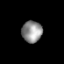
Tissue: prostate
Cell type: T cells
Senescence score: 0.2746
Nuclear area (px): 421
Mean DAPI intensity: 146.409